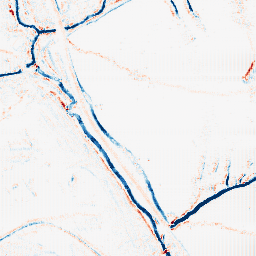
Category: morphological
Decomposition family: morphological_ellipse
Decomposition parameters: operation: average
width: 5
height: 5
Upsampling method: fft_zeropad
Upsampling parameters: scale: 8
Upsampling scale: 8